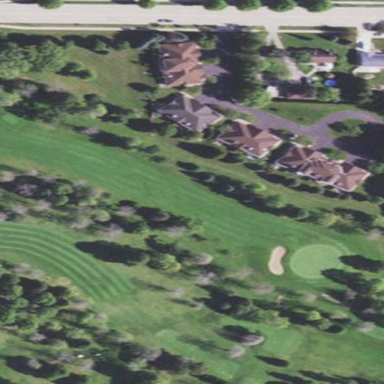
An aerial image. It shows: Golf fairway in the image.